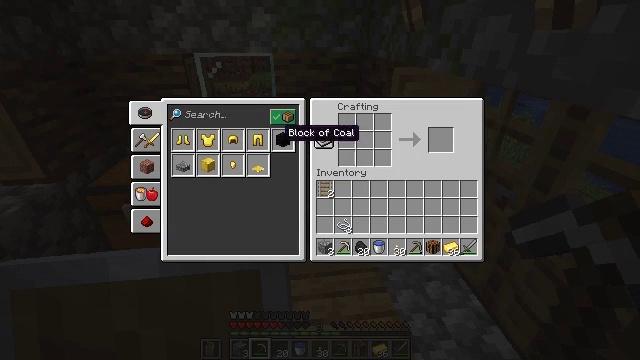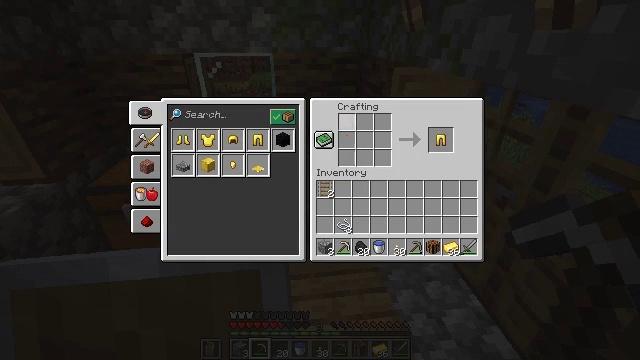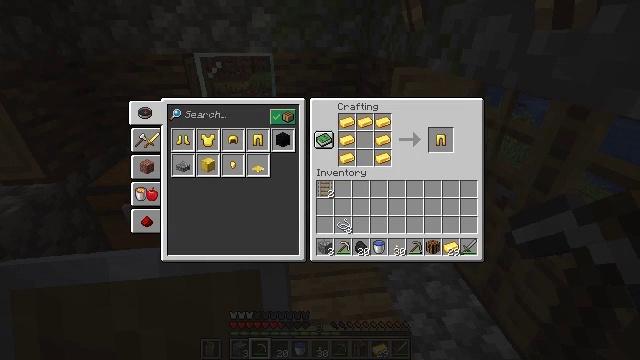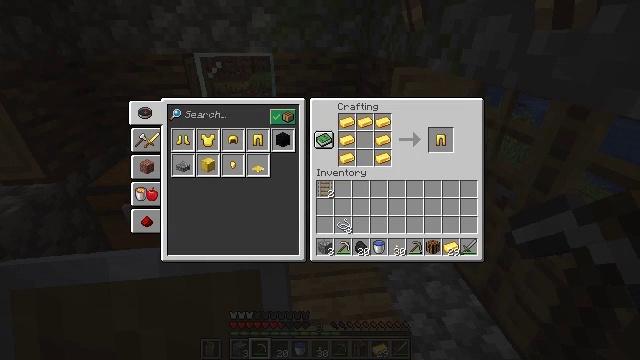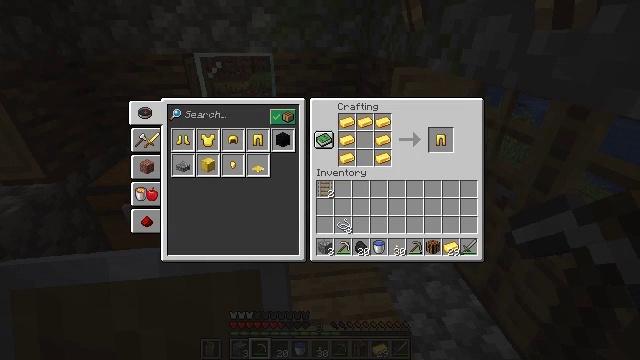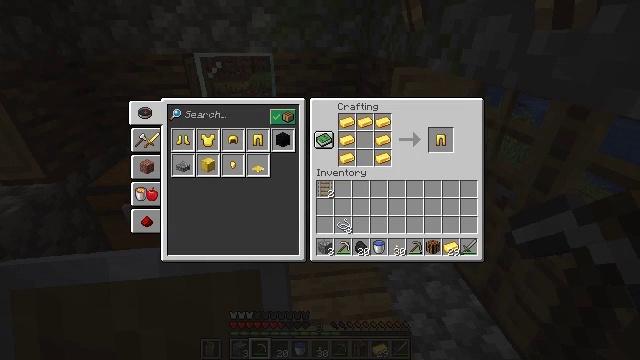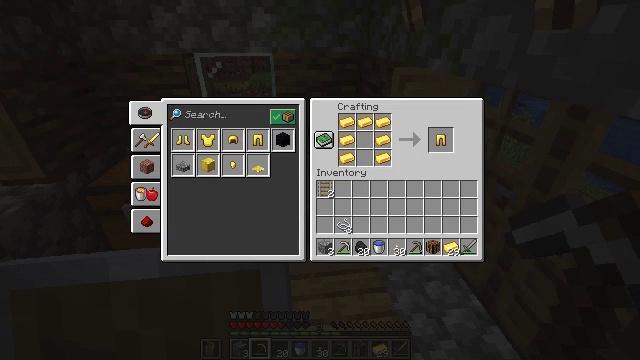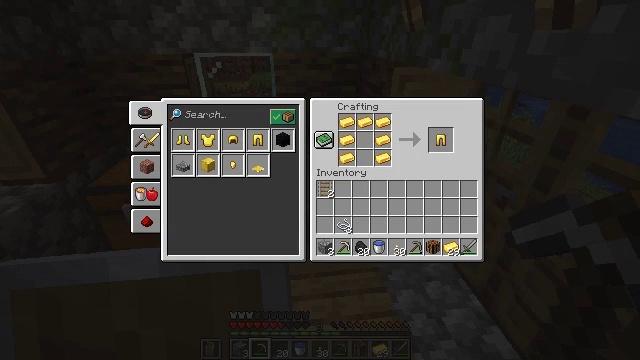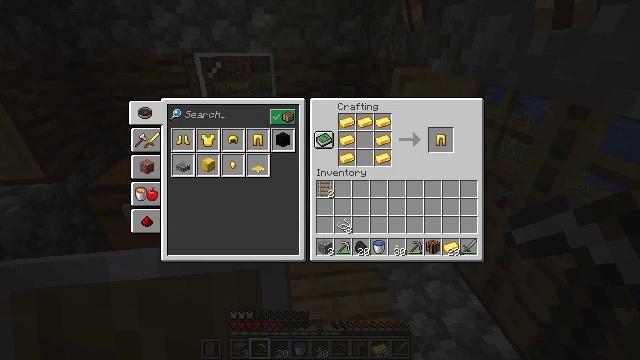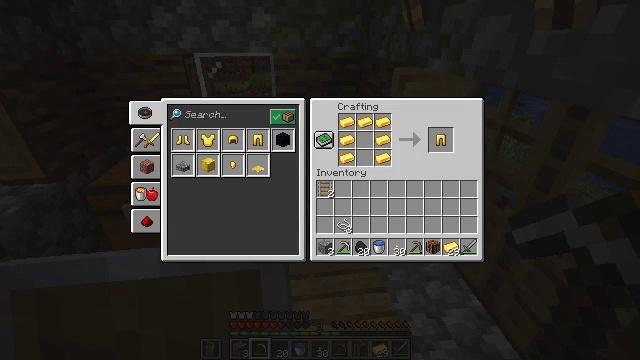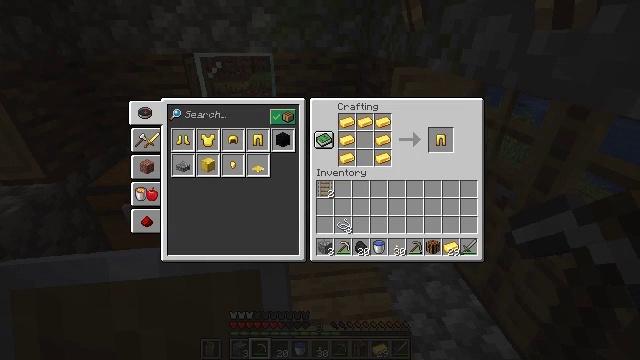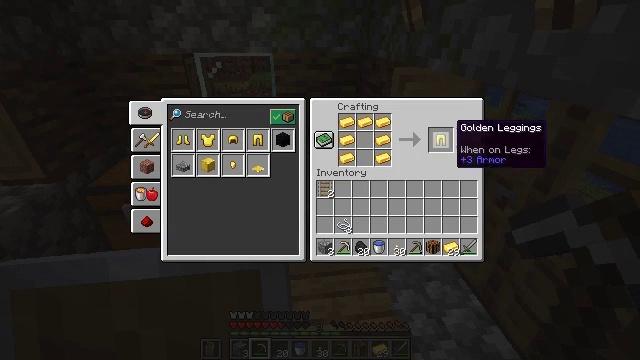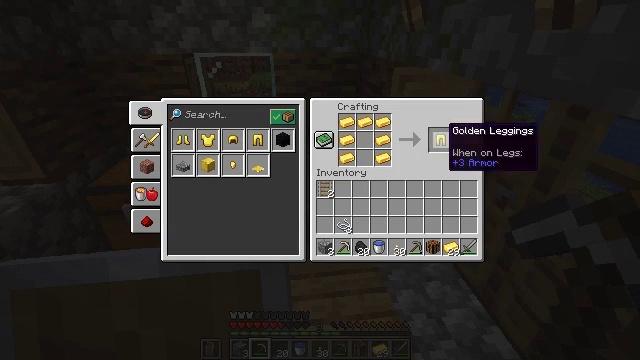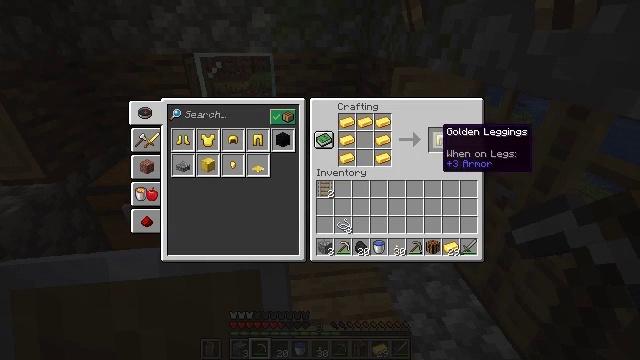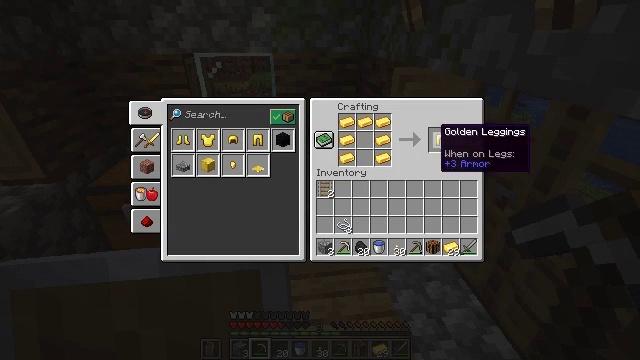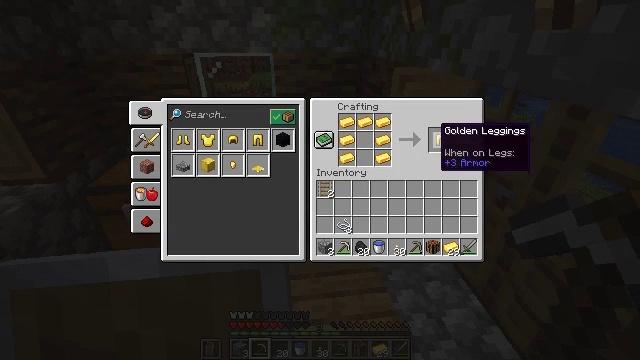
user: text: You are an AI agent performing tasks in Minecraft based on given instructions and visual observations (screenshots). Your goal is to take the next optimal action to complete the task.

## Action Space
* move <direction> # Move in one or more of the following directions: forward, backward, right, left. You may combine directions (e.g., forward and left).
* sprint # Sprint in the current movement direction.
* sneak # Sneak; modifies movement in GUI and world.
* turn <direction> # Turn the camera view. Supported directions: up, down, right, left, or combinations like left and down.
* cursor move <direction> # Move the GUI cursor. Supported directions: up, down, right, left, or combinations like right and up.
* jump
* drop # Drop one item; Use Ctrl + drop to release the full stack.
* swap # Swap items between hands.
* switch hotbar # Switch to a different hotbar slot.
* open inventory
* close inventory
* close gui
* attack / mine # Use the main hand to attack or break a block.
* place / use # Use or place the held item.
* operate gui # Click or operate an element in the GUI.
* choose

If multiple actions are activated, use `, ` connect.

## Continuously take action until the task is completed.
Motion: motion action
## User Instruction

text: Use gold ingots and craft golden leggings.
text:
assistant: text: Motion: turn right and up
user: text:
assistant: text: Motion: turn right and up
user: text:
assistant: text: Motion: turn right
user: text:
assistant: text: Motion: no_op
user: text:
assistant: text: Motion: no_op
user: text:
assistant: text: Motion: no_op
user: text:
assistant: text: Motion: turn down
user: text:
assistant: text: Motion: turn left and down
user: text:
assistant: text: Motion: no_op
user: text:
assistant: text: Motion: no_op
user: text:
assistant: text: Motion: no_op
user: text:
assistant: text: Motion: turn left
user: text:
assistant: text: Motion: no_op
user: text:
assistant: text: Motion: no_op
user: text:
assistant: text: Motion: no_op
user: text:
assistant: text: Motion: attack / mine
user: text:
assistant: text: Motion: attack / mine
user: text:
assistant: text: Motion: attack / mine
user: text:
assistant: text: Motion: turn left and down
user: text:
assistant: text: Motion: turn left and down
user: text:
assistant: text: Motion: turn down
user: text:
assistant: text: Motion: no_op